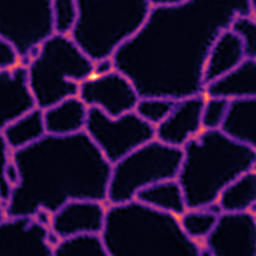
Label: Super-resolution ER image